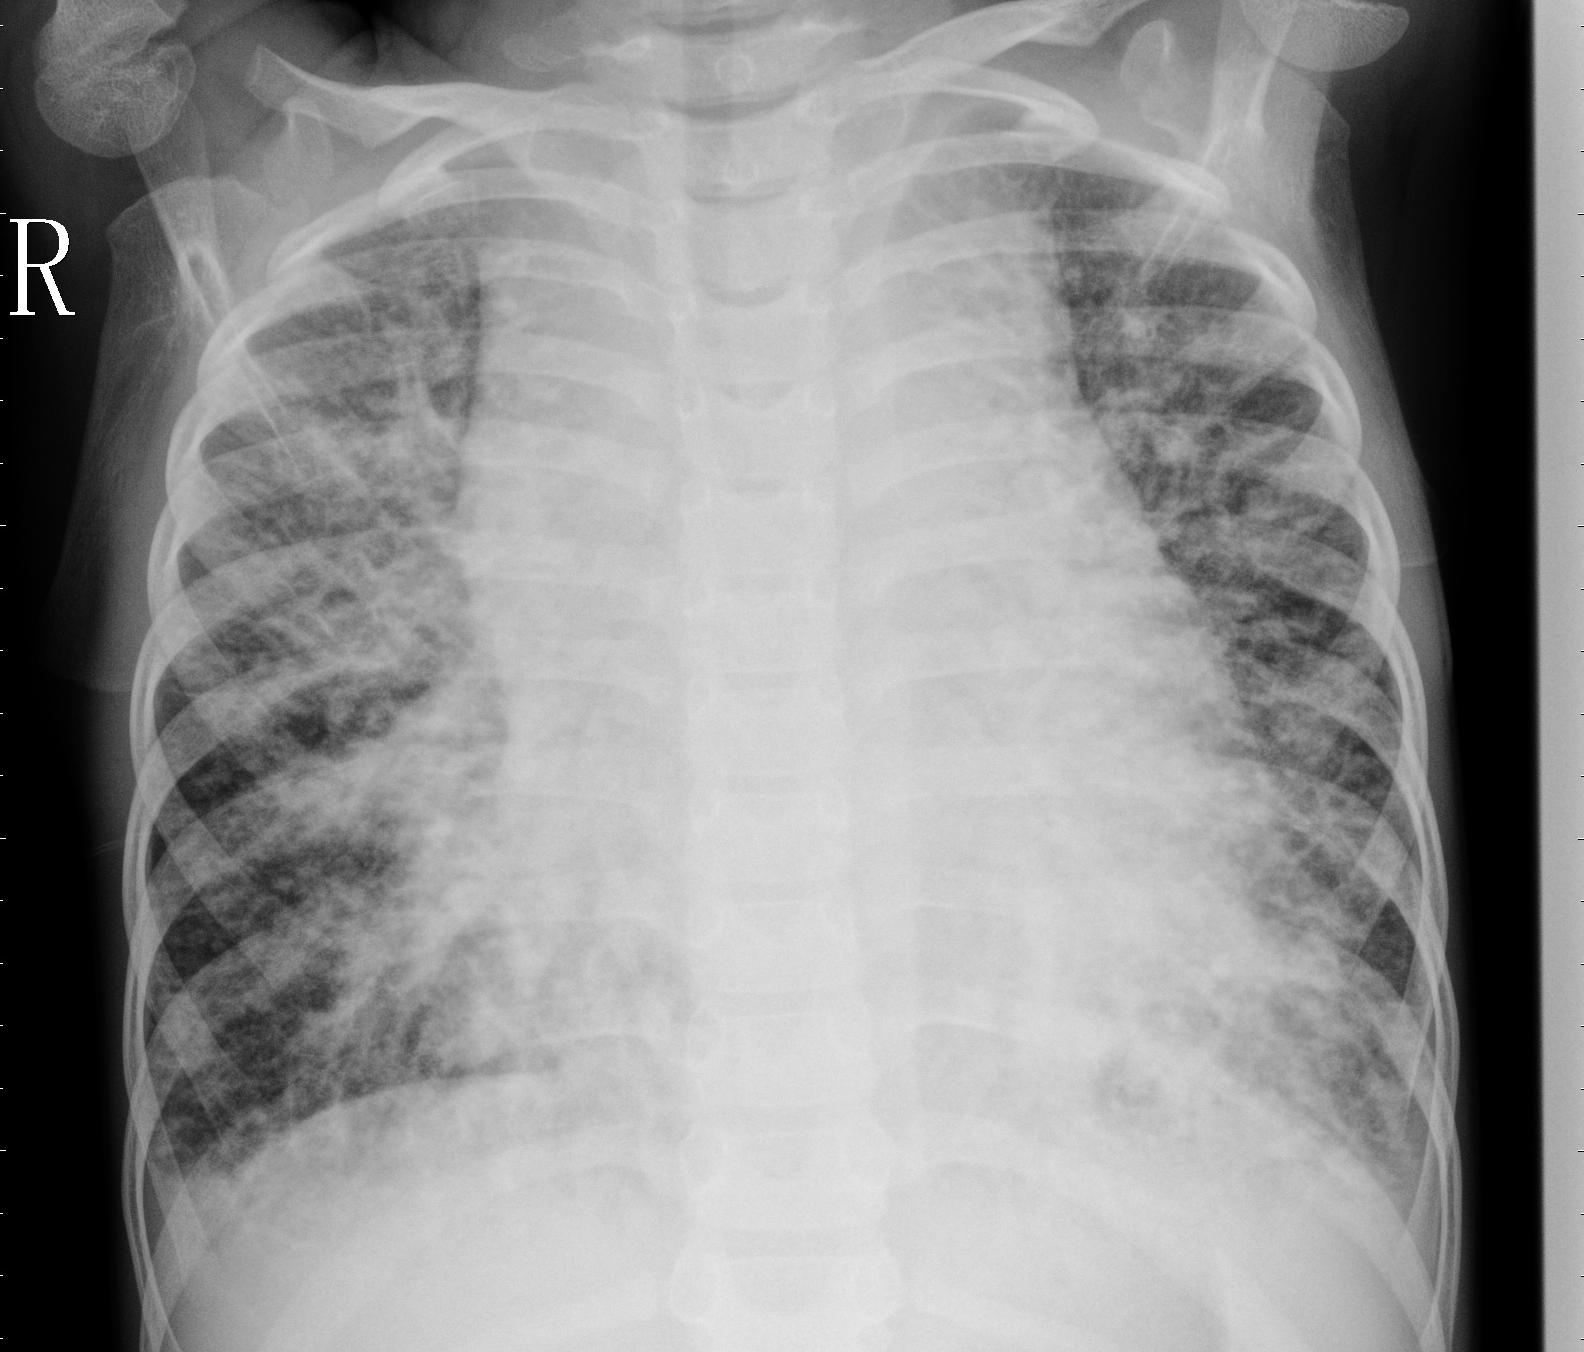
Diagnosis: PNEUMONIA